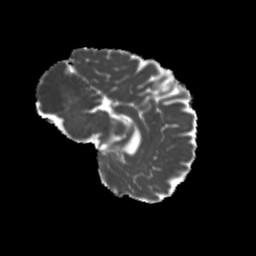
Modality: MD
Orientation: sagittal
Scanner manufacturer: siemens
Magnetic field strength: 3 T
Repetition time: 4 s
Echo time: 0.0594 s